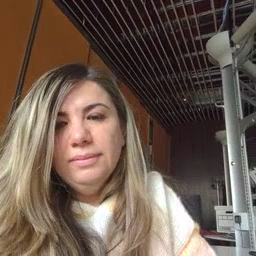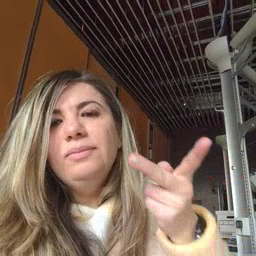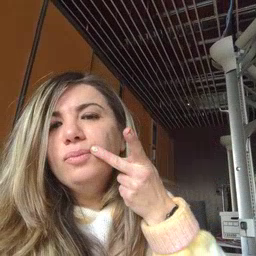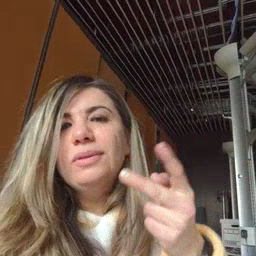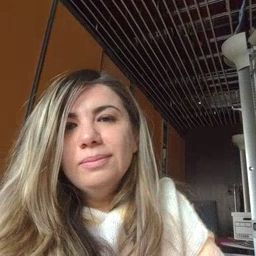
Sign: kiss